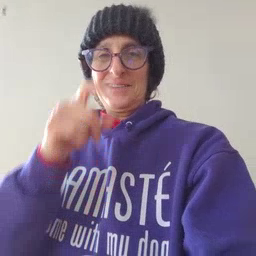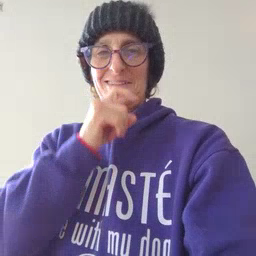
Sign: doll